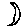
Label: moon